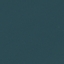
Label: SeaLake